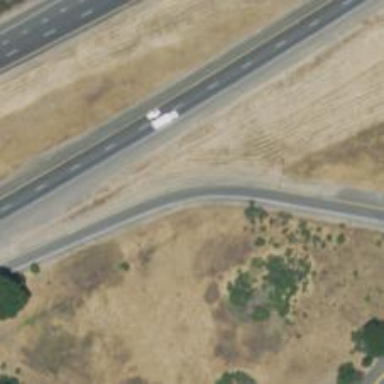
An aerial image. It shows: Trunk link highway.